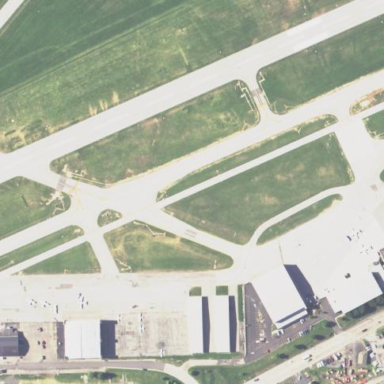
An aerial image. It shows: Apron at the airport.